Question: I have Kendo Mobile View which has three collapsible areas divs. I have an endless scrolling kendoMobileListView with in each with css overflow = auto. When I scroll it scrolls the whole view and not the listview within the div. The UI looks like this:

My markup for the view looks like:
'''
<!-- Contact Search View-->
<div id="employee-contact-search-view"
data-role="view"
data-model="klas.contactSearchViewModel"
data-init="klas.contactSearchViewModel.initalizeContactSearch"
data-layout="drawer-layout"
data-title="Search Contacts">
<div style="text-align:center;">
<input id="contactSearchBox" type="search" placeholder="Enter Contact Name to Find" class="contactSearchInput" />
</div>
<div id="contactSearchResultsArea" class="contact-search-results-area-hidden">
<div class="search-collapose-buttom">
Provider Contacts
</div>
<div class="collapose-contact-area collapose-contact-area-open">
<div>
<ul id="providerContactListView" data-role="listview"></ul>
</div>
</div>
<div class="search-collapose-buttom">
Vendors Contacts
</div>
<div class="collapose-contact-area collapose-contact-area-closed">
<ul id="vendorContactListView" data-role="listview"></ul>
</div>
<div class="search-collapose-buttom">
Employees
</div>
<div class="collapose-contact-area collapose-contact-area-closed">
<ul id="employeeContactListView" data-role="listview"></ul>
</div>
</div>
</div>
'''
My JavaScript to initialize the first endless scroll bar is:
'''
var dataSource = new kendo.data.DataSource({
pageSize: 20,
page: 1,
serverPaging: true,
transport: {
read: {
url: klas.apiUrl + "/search/providers/",
dataType: "json"
},
parameterMap: function (options) {
debugger;
var parameters = {
searchString: $('#contactSearchBox').val(),
rowsPerPage: options.pageSize,
row: options.take,
};
return parameters;
}
},
schema: {
data: function (data) {
return data.Data;
},
total: function (data) {
return data.Count;
}
}
});
$("#providerContactListView").kendoMobileListView({
endlessScroll: true,
dataSource: dataSource,
template: $("#contact-search-list-template").text(),
scrollTreshold: 10
});
'''
The CSS for the Div that should allow the user to scroll the list view looks like:
'''
.collapose-contact-area-open {
display: block;
background-color: white;
border: 1px solid gray;
height: 63vh;
margin-left:2px;
margin-right:2px;
border-radius:0 0 4px 4px;
overflow:auto;
}
'''
I want the view to be fixed and the multi views to scroll. Any Suggestions?
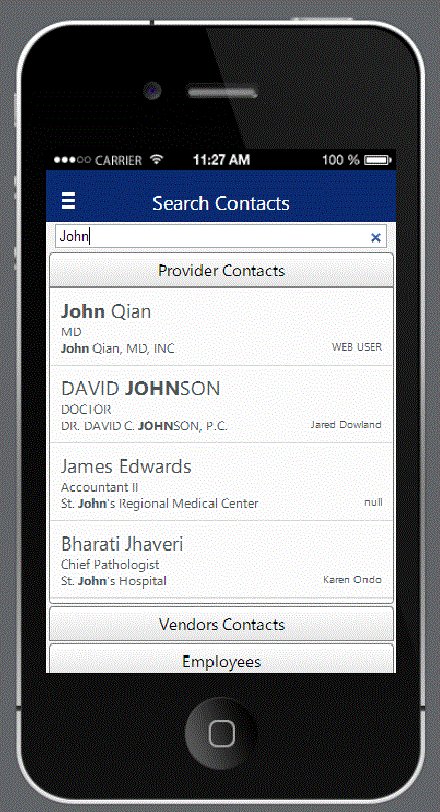
Answer: Have you tried setting the view to <URL>?
'''
<div id="employee-contact-search-view"
data-role="view"
data-stretch="true" ...
'''
The docs say:
> If set to true, the view will stretch its child contents to occupy the entire view, while disabling kinetic scrolling. Useful if the view contains an image or a map.